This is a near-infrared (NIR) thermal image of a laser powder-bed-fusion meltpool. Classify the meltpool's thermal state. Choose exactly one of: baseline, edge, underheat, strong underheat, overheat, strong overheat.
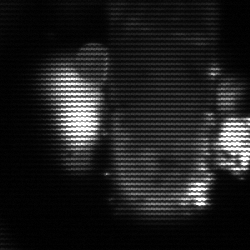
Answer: strong underheat